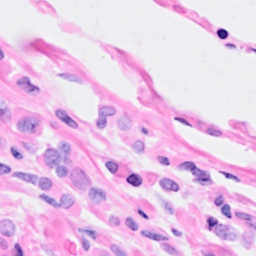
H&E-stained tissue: Breast